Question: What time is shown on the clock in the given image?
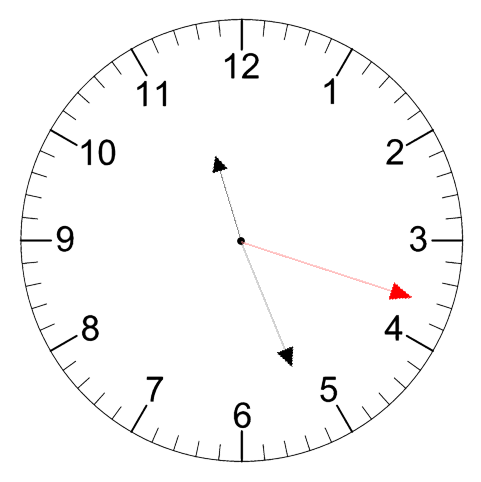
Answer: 11:26:18